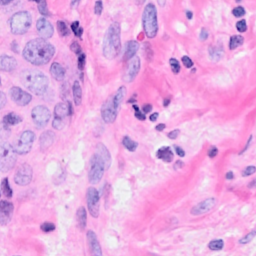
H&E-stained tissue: Breast